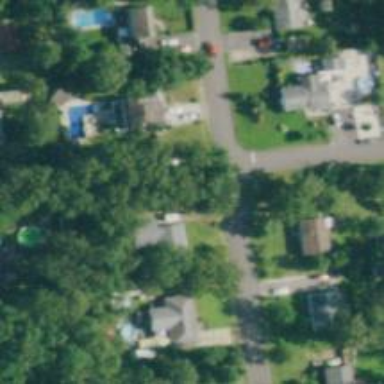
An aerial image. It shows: Residential road.